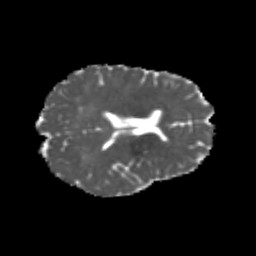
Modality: MD
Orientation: axial
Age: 22
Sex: female
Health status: healthy
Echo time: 0.074 s